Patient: sex M, age 48
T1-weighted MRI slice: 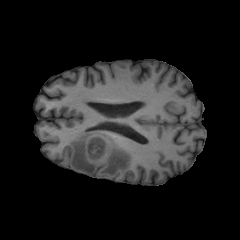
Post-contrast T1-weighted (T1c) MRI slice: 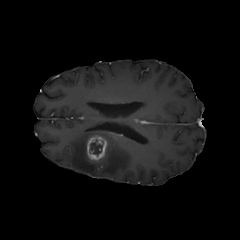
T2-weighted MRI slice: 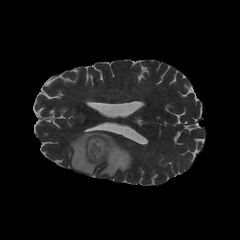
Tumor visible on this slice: yes
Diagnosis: Glioblastoma, IDH-wildtype
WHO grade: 4